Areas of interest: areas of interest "Driving School"
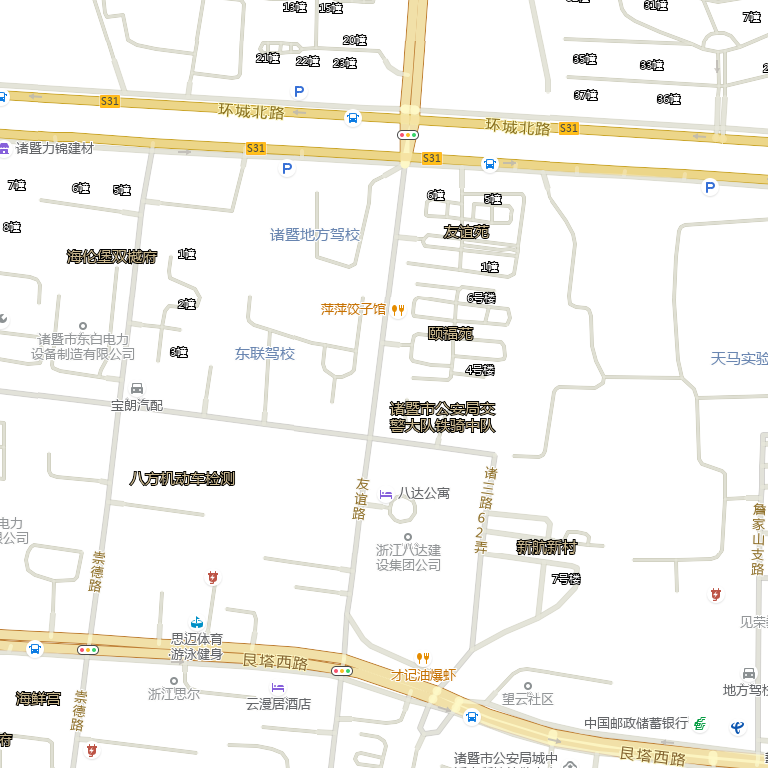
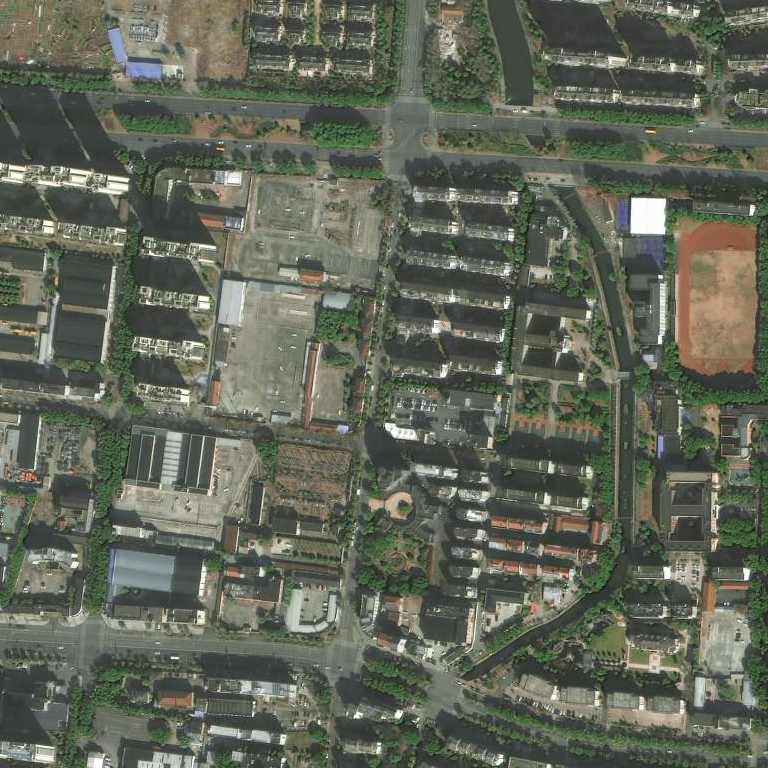